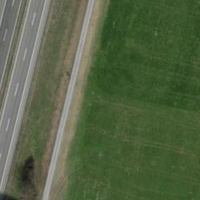
EUNIS habitat code: 57
Species observed at this site:
Linaria vulgaris